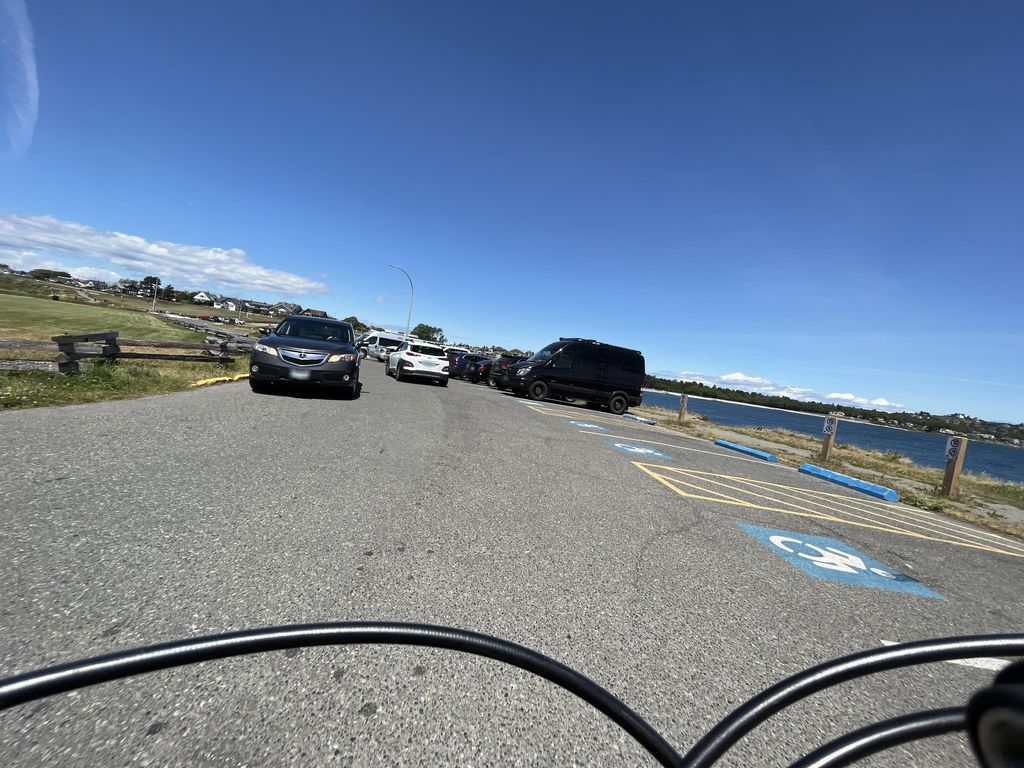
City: victoria